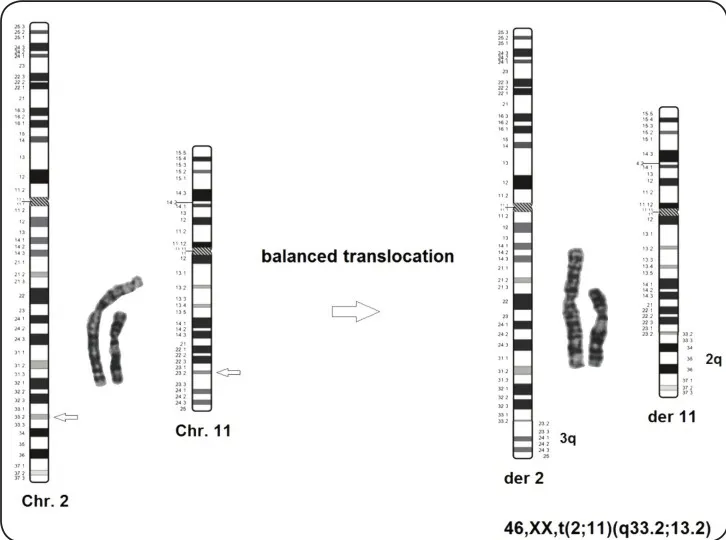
High-resolution GTG banding showed a reciprocal balanced translocation t(2;11)(q33.2;q23.2) in the fetus.
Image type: chart (chart)